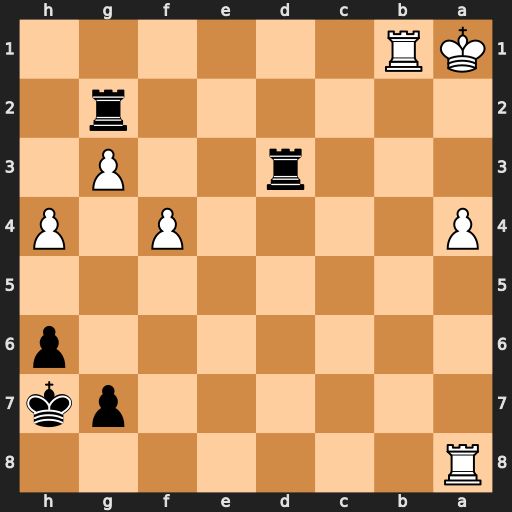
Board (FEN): R7/6pk/7p/8/P4P1P/3r2P1/6r1/KR6
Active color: b
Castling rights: -
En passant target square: -
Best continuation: Ra3#